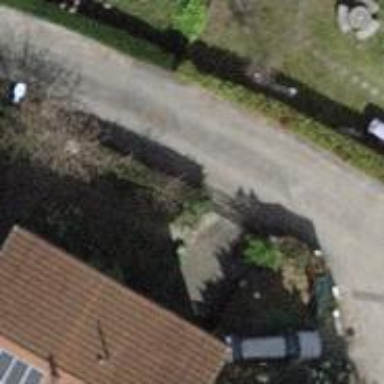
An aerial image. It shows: Residential road with asphalt surface.